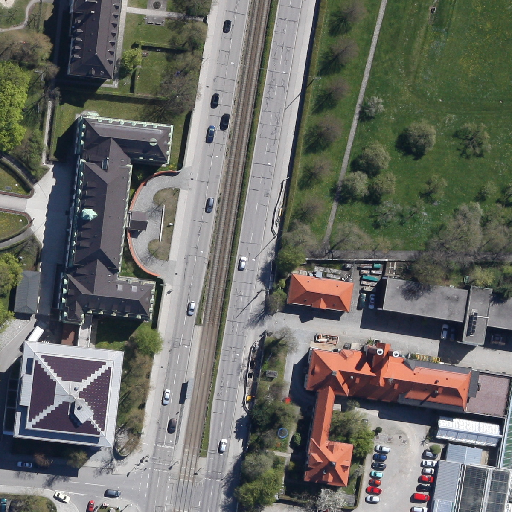
Referring expression: paved road